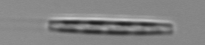
Label: pennate_Thalassionema